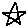
Label: star